Lunar surface albedo tile
Center latitude: -21.839
Center longitude: -23.632
Resolution (meters per pixel, mean): 167.29
Tile area (km^2): 28980.21
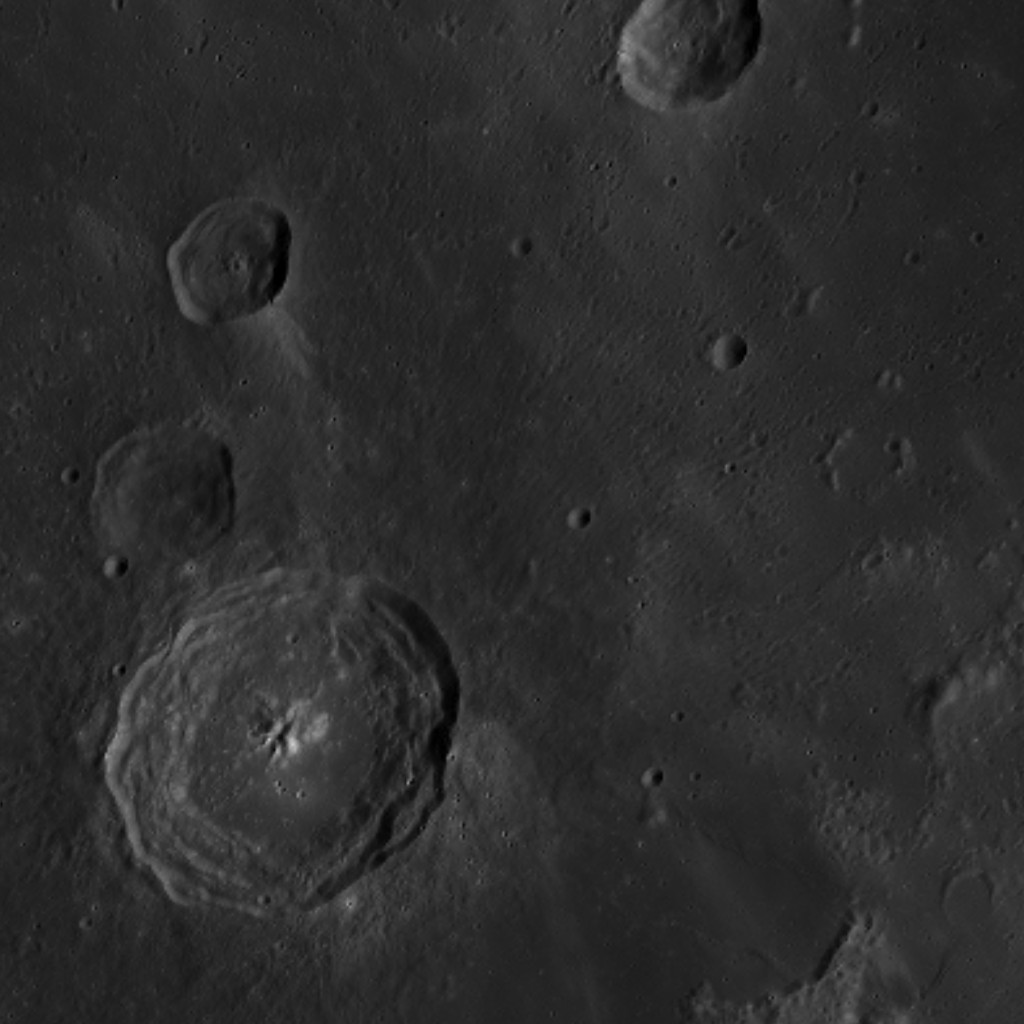